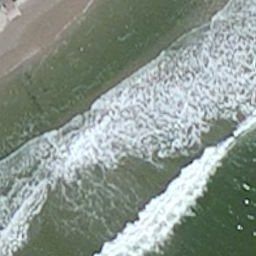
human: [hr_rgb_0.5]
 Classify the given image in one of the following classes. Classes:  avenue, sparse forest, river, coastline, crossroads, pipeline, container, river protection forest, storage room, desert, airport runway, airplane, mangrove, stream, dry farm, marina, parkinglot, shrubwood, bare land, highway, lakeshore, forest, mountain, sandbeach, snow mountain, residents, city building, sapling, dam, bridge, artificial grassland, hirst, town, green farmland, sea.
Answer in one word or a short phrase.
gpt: coastline